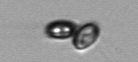
Label: Thalassiosira